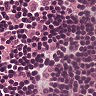
Metastatic tissue present: no